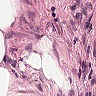
Metastatic tissue present: no